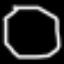
Label: octagon